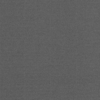
Label: dusty